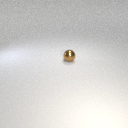
small brown metal sphere